Interaction volume radius: 5 \u00c5
Interaction volume height: 10 \u00c5
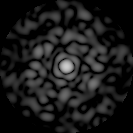
Disorder parameter: 0.7967